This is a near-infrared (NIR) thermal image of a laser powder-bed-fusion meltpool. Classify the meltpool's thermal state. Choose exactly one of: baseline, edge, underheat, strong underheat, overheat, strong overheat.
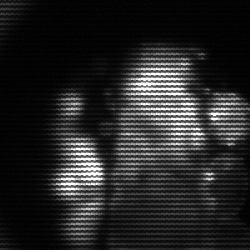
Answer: strong underheat